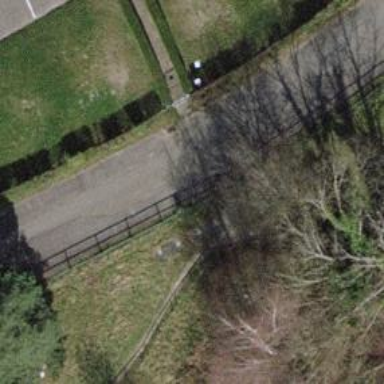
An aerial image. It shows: Compacted path road.